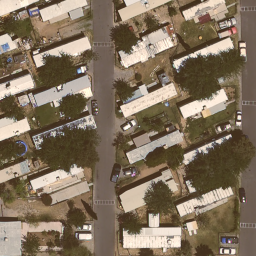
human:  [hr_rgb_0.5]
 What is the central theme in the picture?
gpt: mobile home park